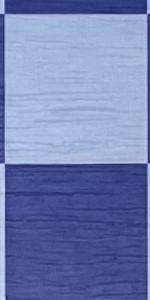
Label: Empty